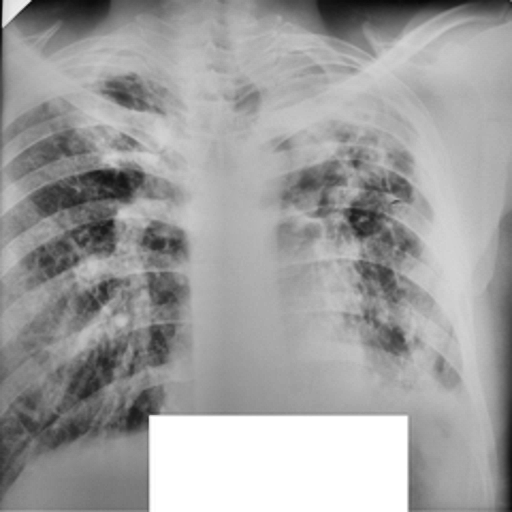
Finding: TUBERCULOSIS